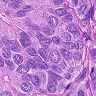
Metastatic tissue present: yes